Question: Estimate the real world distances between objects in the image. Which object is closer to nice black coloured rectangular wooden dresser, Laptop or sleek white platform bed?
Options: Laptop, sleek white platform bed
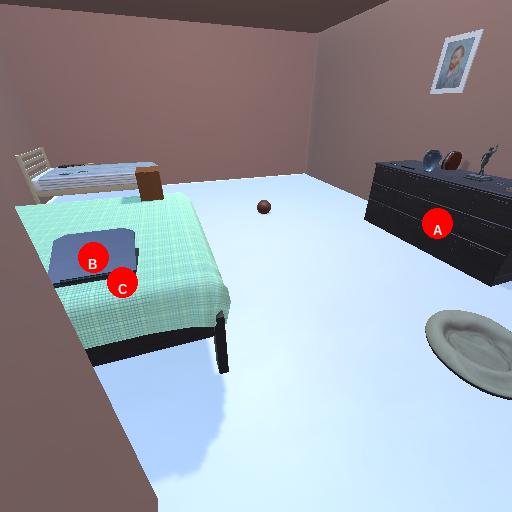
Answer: Laptop